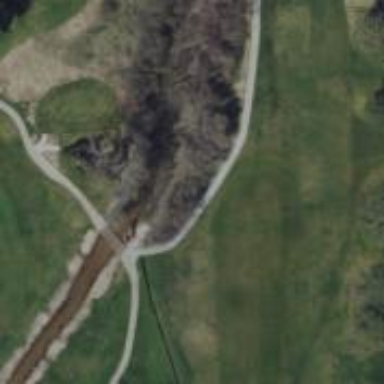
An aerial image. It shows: Service road designated as golf cart path.